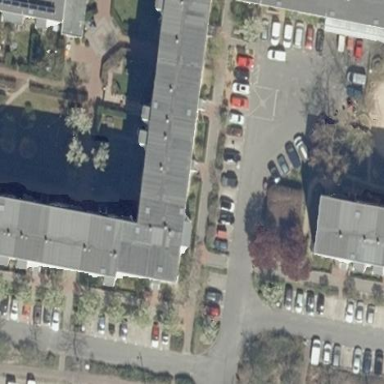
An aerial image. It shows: Building with apartments and flat roof.